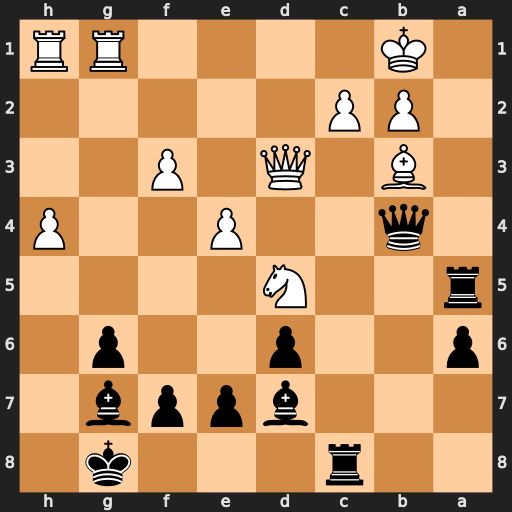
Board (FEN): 2r3k1/3bppb1/p2p2p1/r2N4/1q2P2P/1B1Q1P2/1PP5/1K4RR
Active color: b
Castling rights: -
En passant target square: -
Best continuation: Ra1+ Kxa1 Qa3+ Kb1 Qxb2#